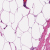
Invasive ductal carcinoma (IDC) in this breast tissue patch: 0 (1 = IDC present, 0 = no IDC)